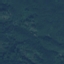
Label: Forest